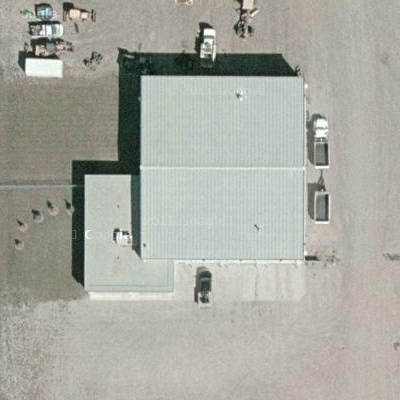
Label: cIndustry